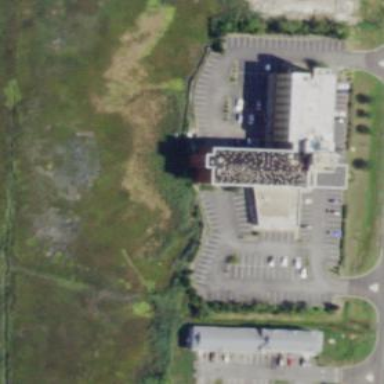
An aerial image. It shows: Hotel building.